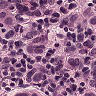
Metastatic tissue present: yes